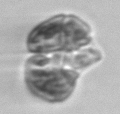
Label: Karenia